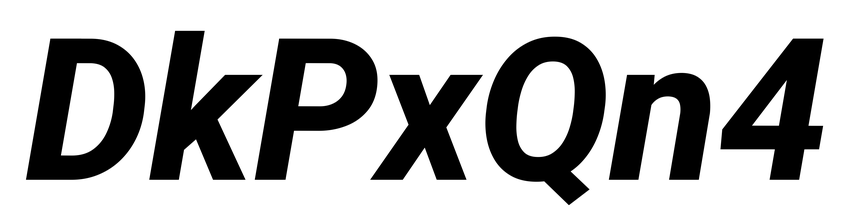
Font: Roboto-Italic_ExtraBold_Italic